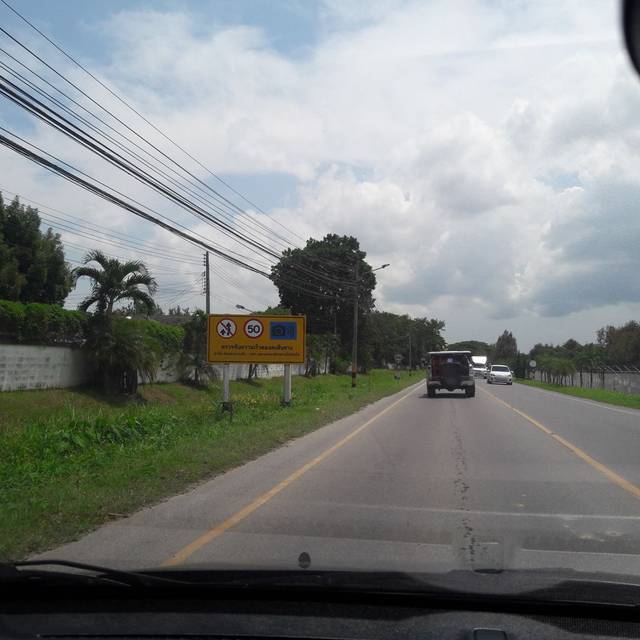
Region: Thailand
Coordinates: 18.786, 98.963